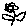
Label: flower